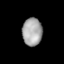
Tissue: lung
Cell type: Endothelial cells
Senescence score: 0.5519
Nuclear area (px): 542
Mean DAPI intensity: 164.823